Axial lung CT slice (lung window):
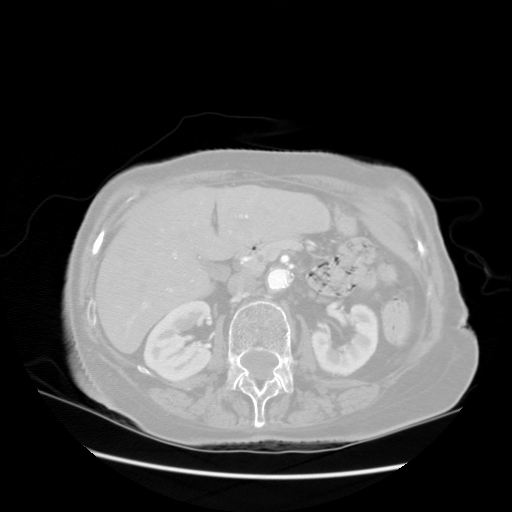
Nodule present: no